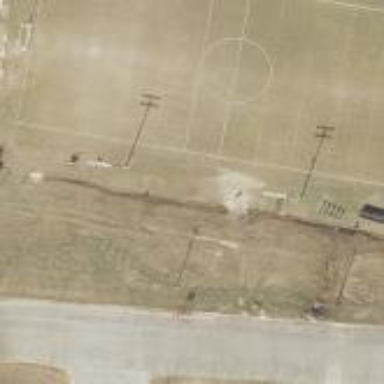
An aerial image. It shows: Soccer pitch for leisure land activities.